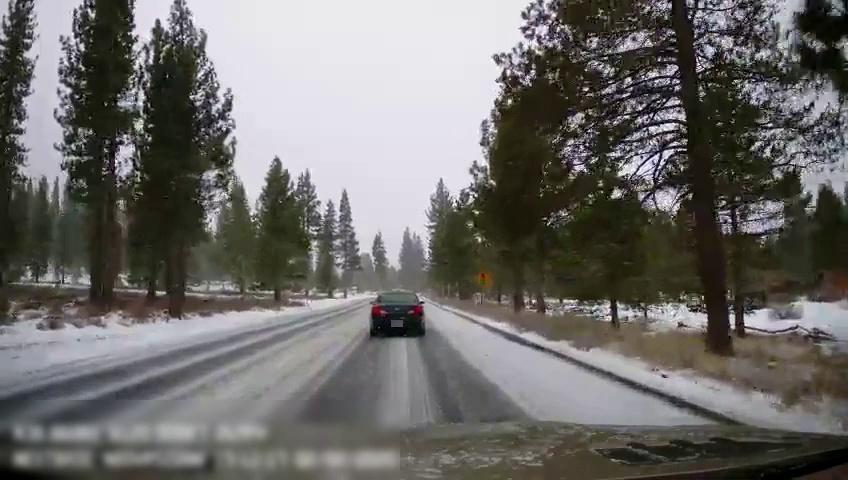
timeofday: Day
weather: Snowy
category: Drivable Space
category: Vehicles | Car
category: Traffic | Signs